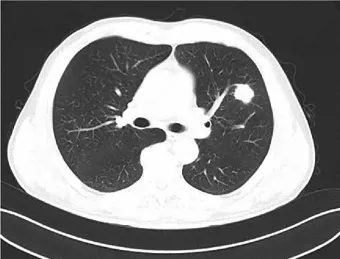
Tumor assessment during tislelizumab treatment. (A) Baseline before treatment.
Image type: radiology (ct)